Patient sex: M
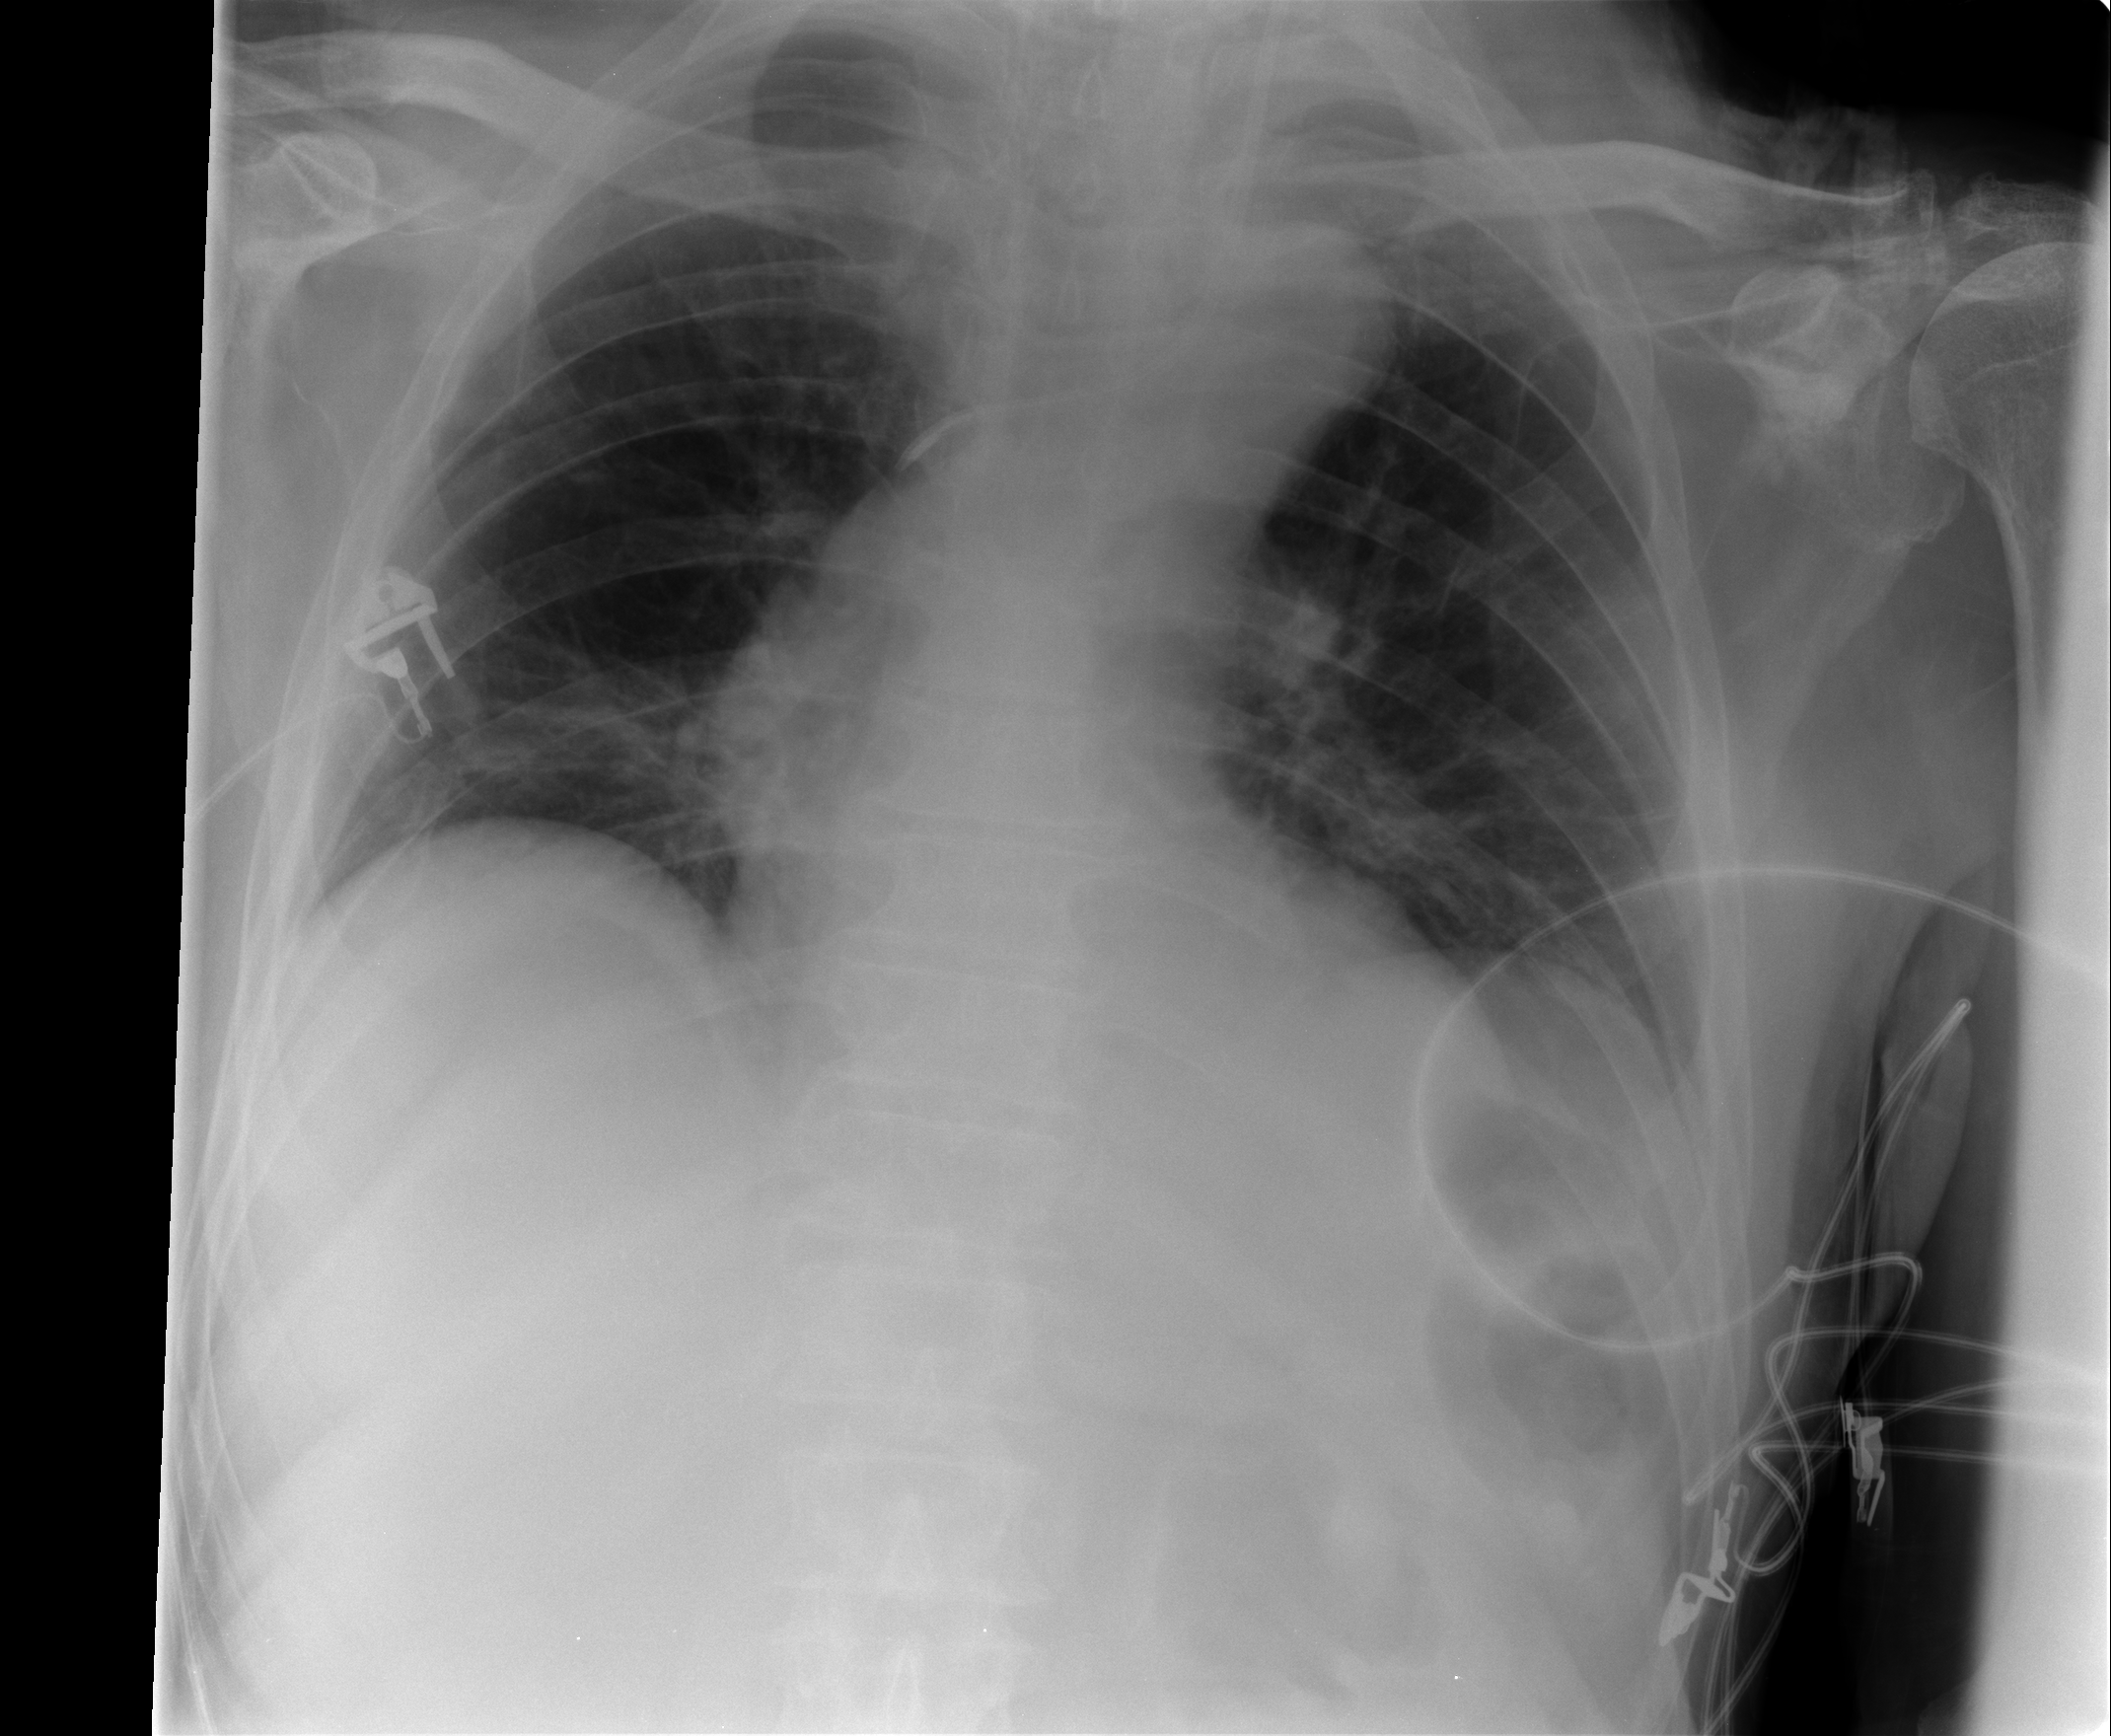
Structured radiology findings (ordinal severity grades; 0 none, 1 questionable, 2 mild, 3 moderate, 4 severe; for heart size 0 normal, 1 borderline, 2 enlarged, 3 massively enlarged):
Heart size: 0
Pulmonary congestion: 0
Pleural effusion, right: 0
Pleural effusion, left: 0
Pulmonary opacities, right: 0
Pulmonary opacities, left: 0
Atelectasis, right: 2
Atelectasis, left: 2